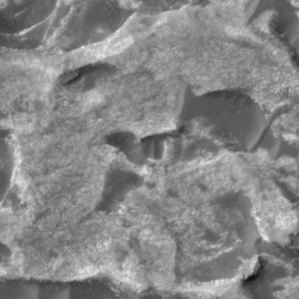
Label: non_frost